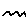
Label: zigzag